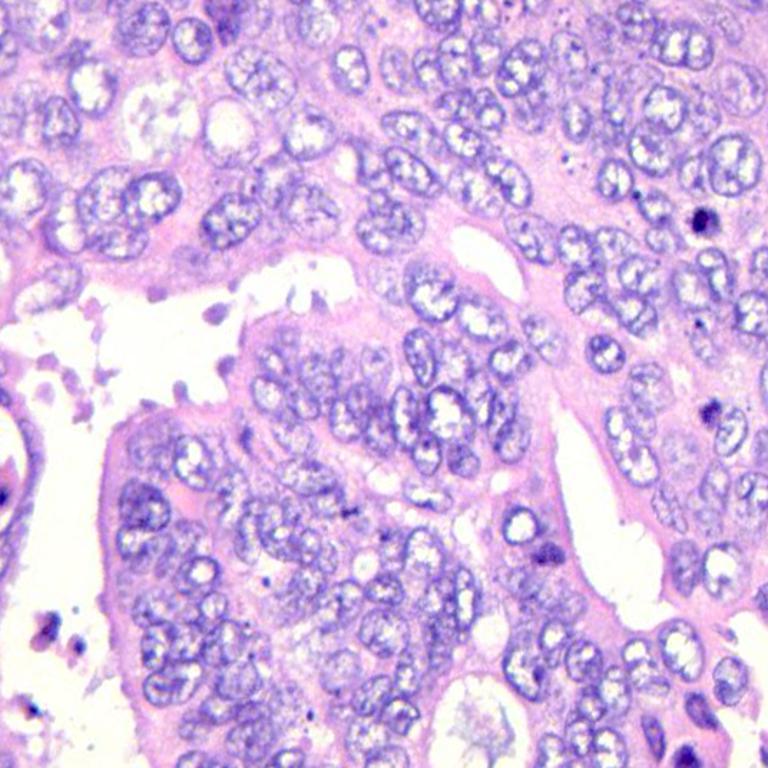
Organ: colon
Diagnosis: adenocarcinomas